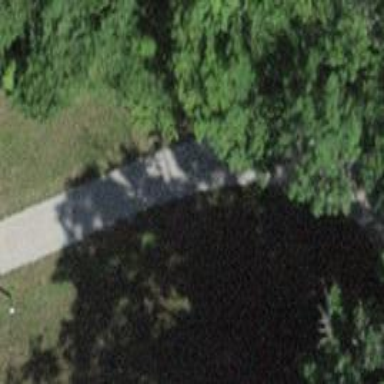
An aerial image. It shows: Paved track.